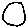
Label: circle